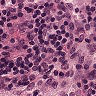
Metastatic tissue present: no